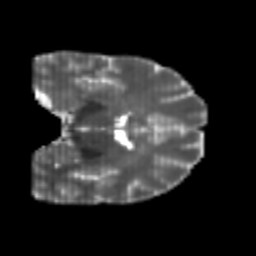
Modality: T2w
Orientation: coronal
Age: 22
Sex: male
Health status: healthy
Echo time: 0.074 s